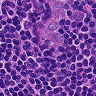
Metastatic tissue present: yes